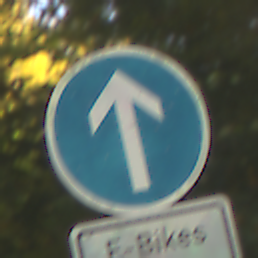
Verkehrszeichen: VorgeschriebeneFahrtrichtungGeradeaus
Zusatzzeichen unten: BesondereFahrzeugeUndTransportgueter13
Umgebung: Outdoor, Nature
Tageszeit: SunriseSunset
Wetter: PartlyCloudy
Licht: Natural
Jahreszeit: NotSpecified
Kontrast: HighContrast